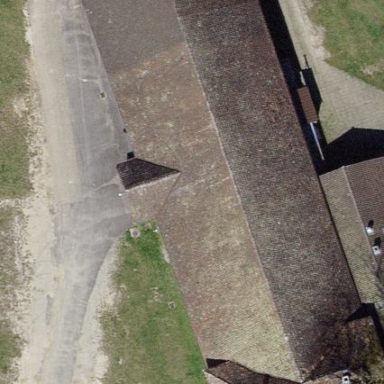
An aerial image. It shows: Shed building.